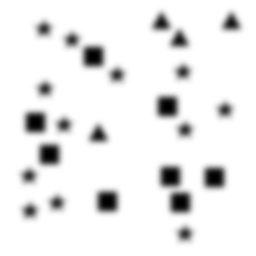
Squares: 8
Triangles: 4
Stars: 12
Total shapes: 24